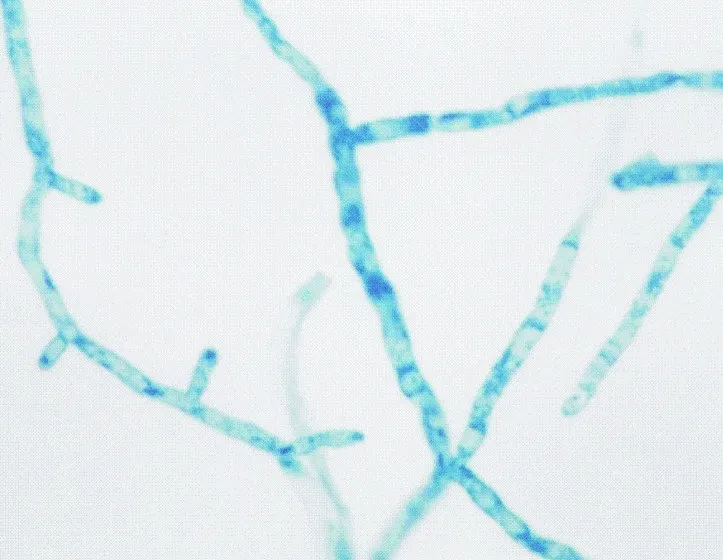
Slide culture illustrating the broad, branched, and sparsely septate hyphae of Pythium insidiosum (lactophenol cotton-blue, magnification x40).
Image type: chart (chart)